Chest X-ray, PA view. Patient: 67 years old, sex F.
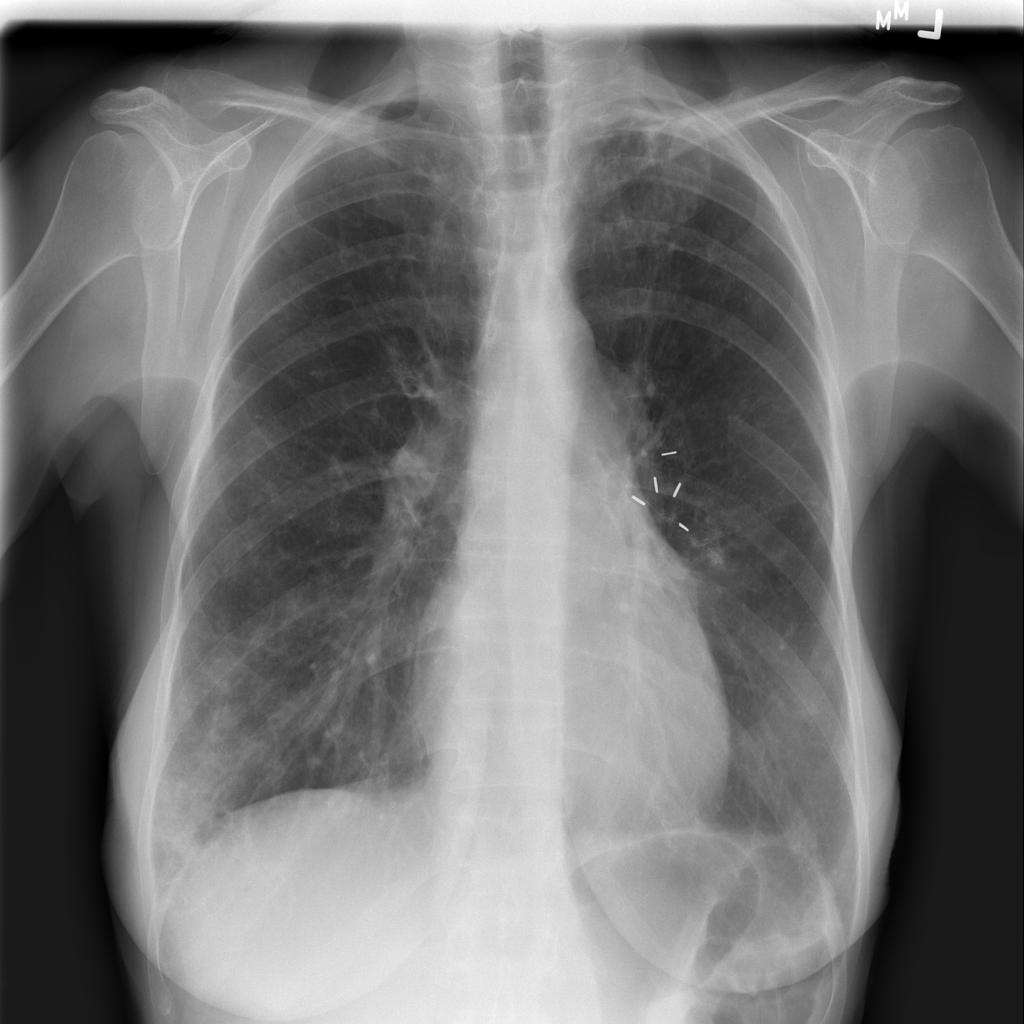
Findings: Infiltration